Field crop: maize
Growth stage: 2
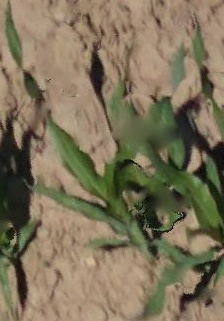
Species: maize